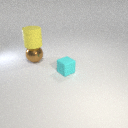
large yellow rubber cylinder above large brown metal sphere